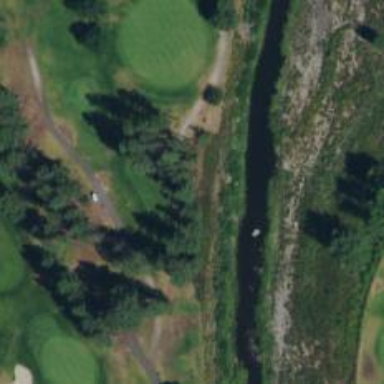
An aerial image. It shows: Path designed for golf carts.